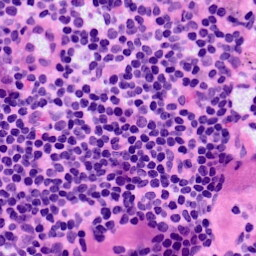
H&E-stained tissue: LymphNode